Question: <URL>
I have a list of tag buttons, by default after all the items are loaded, I set the first 3 items to have the 'selected' class.
Now I also need tags to gain or lose the 'selected' class on 'ng-click'.
How would you combine the code in the markup or controller?
'''
.controller('PageCtrl',
['$scope',
function($scope) {
var vs = $scope;
vs.message = "1st, 2nd and 3rd item should be selected by default:";
// Gives the 1st 3 items the selected class
vs.toggleTags = { item: [0, 1, 2] };
// the ng-click to individually toggle the selected class:
vs.selectTag = function(term) {
alert(term +' in tag #'+ vs.toggleTags.item);
};
vs.tags = [
{name: 'aaa'},
{name: 'bbb'},
{name: 'ccc'},
{name: 'ddd'},
{name: 'eee'},
{name: 'fff'},
{name: 'ggg'}
];
}]);
'''
HTML
'''
<ul>
<li ng-repeat="(k, m) in tags"
ng-class="{'selected':toggleTags.item.indexOf(k) > -1}"
ng-click="toggleTags.item = $index; selectTag(m.name)">
<div class="tag">{{m.name}}</div>
</li>
</ul>
'''
Basically I'd like to combine something like: '{'selected' : toggle.state}' into the 'ng-class' line. Right now my code deselects everything.

Any ideas?
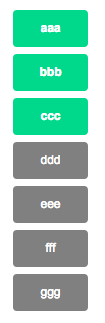
Answer: If u dont want to change data you get from server - you can create selection model separately:
'''
<li ng-repeat="(k, m) in tags"
ng-class="{'selected':selectedModel[$index]}"
ng-click="selectedModel[$index] = !selectedModel[$index]">
'''
<URL>
Ofc, better to use ids not indexes, if u have any.